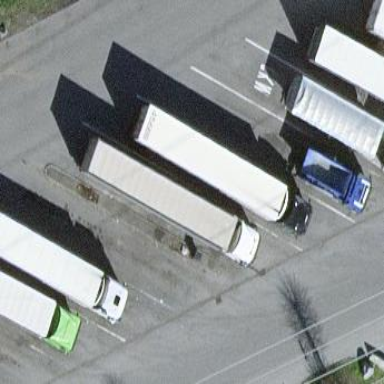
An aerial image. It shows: Asphalt surface parking area specifically designated for heavy goods vehicles.